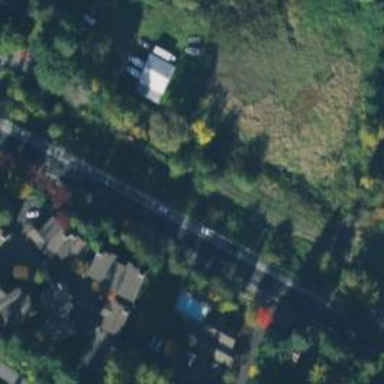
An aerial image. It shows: Disused railway.